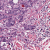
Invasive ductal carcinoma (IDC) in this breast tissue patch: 1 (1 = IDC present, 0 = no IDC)